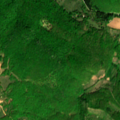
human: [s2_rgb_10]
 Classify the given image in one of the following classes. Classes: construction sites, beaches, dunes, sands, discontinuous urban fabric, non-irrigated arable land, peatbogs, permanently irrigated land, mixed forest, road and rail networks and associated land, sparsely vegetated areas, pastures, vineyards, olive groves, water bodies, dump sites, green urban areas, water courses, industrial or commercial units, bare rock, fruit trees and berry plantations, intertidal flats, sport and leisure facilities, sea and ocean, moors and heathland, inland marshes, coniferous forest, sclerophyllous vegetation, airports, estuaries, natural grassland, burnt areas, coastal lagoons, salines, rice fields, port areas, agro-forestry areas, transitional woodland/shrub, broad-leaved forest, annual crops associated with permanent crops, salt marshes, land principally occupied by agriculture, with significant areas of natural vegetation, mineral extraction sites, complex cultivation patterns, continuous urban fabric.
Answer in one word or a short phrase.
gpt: complex cultivation patterns, land principally occupied by agriculture, with significant areas of natural vegetation, broad-leaved forest